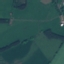
Land use / land cover: Pasture